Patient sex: M
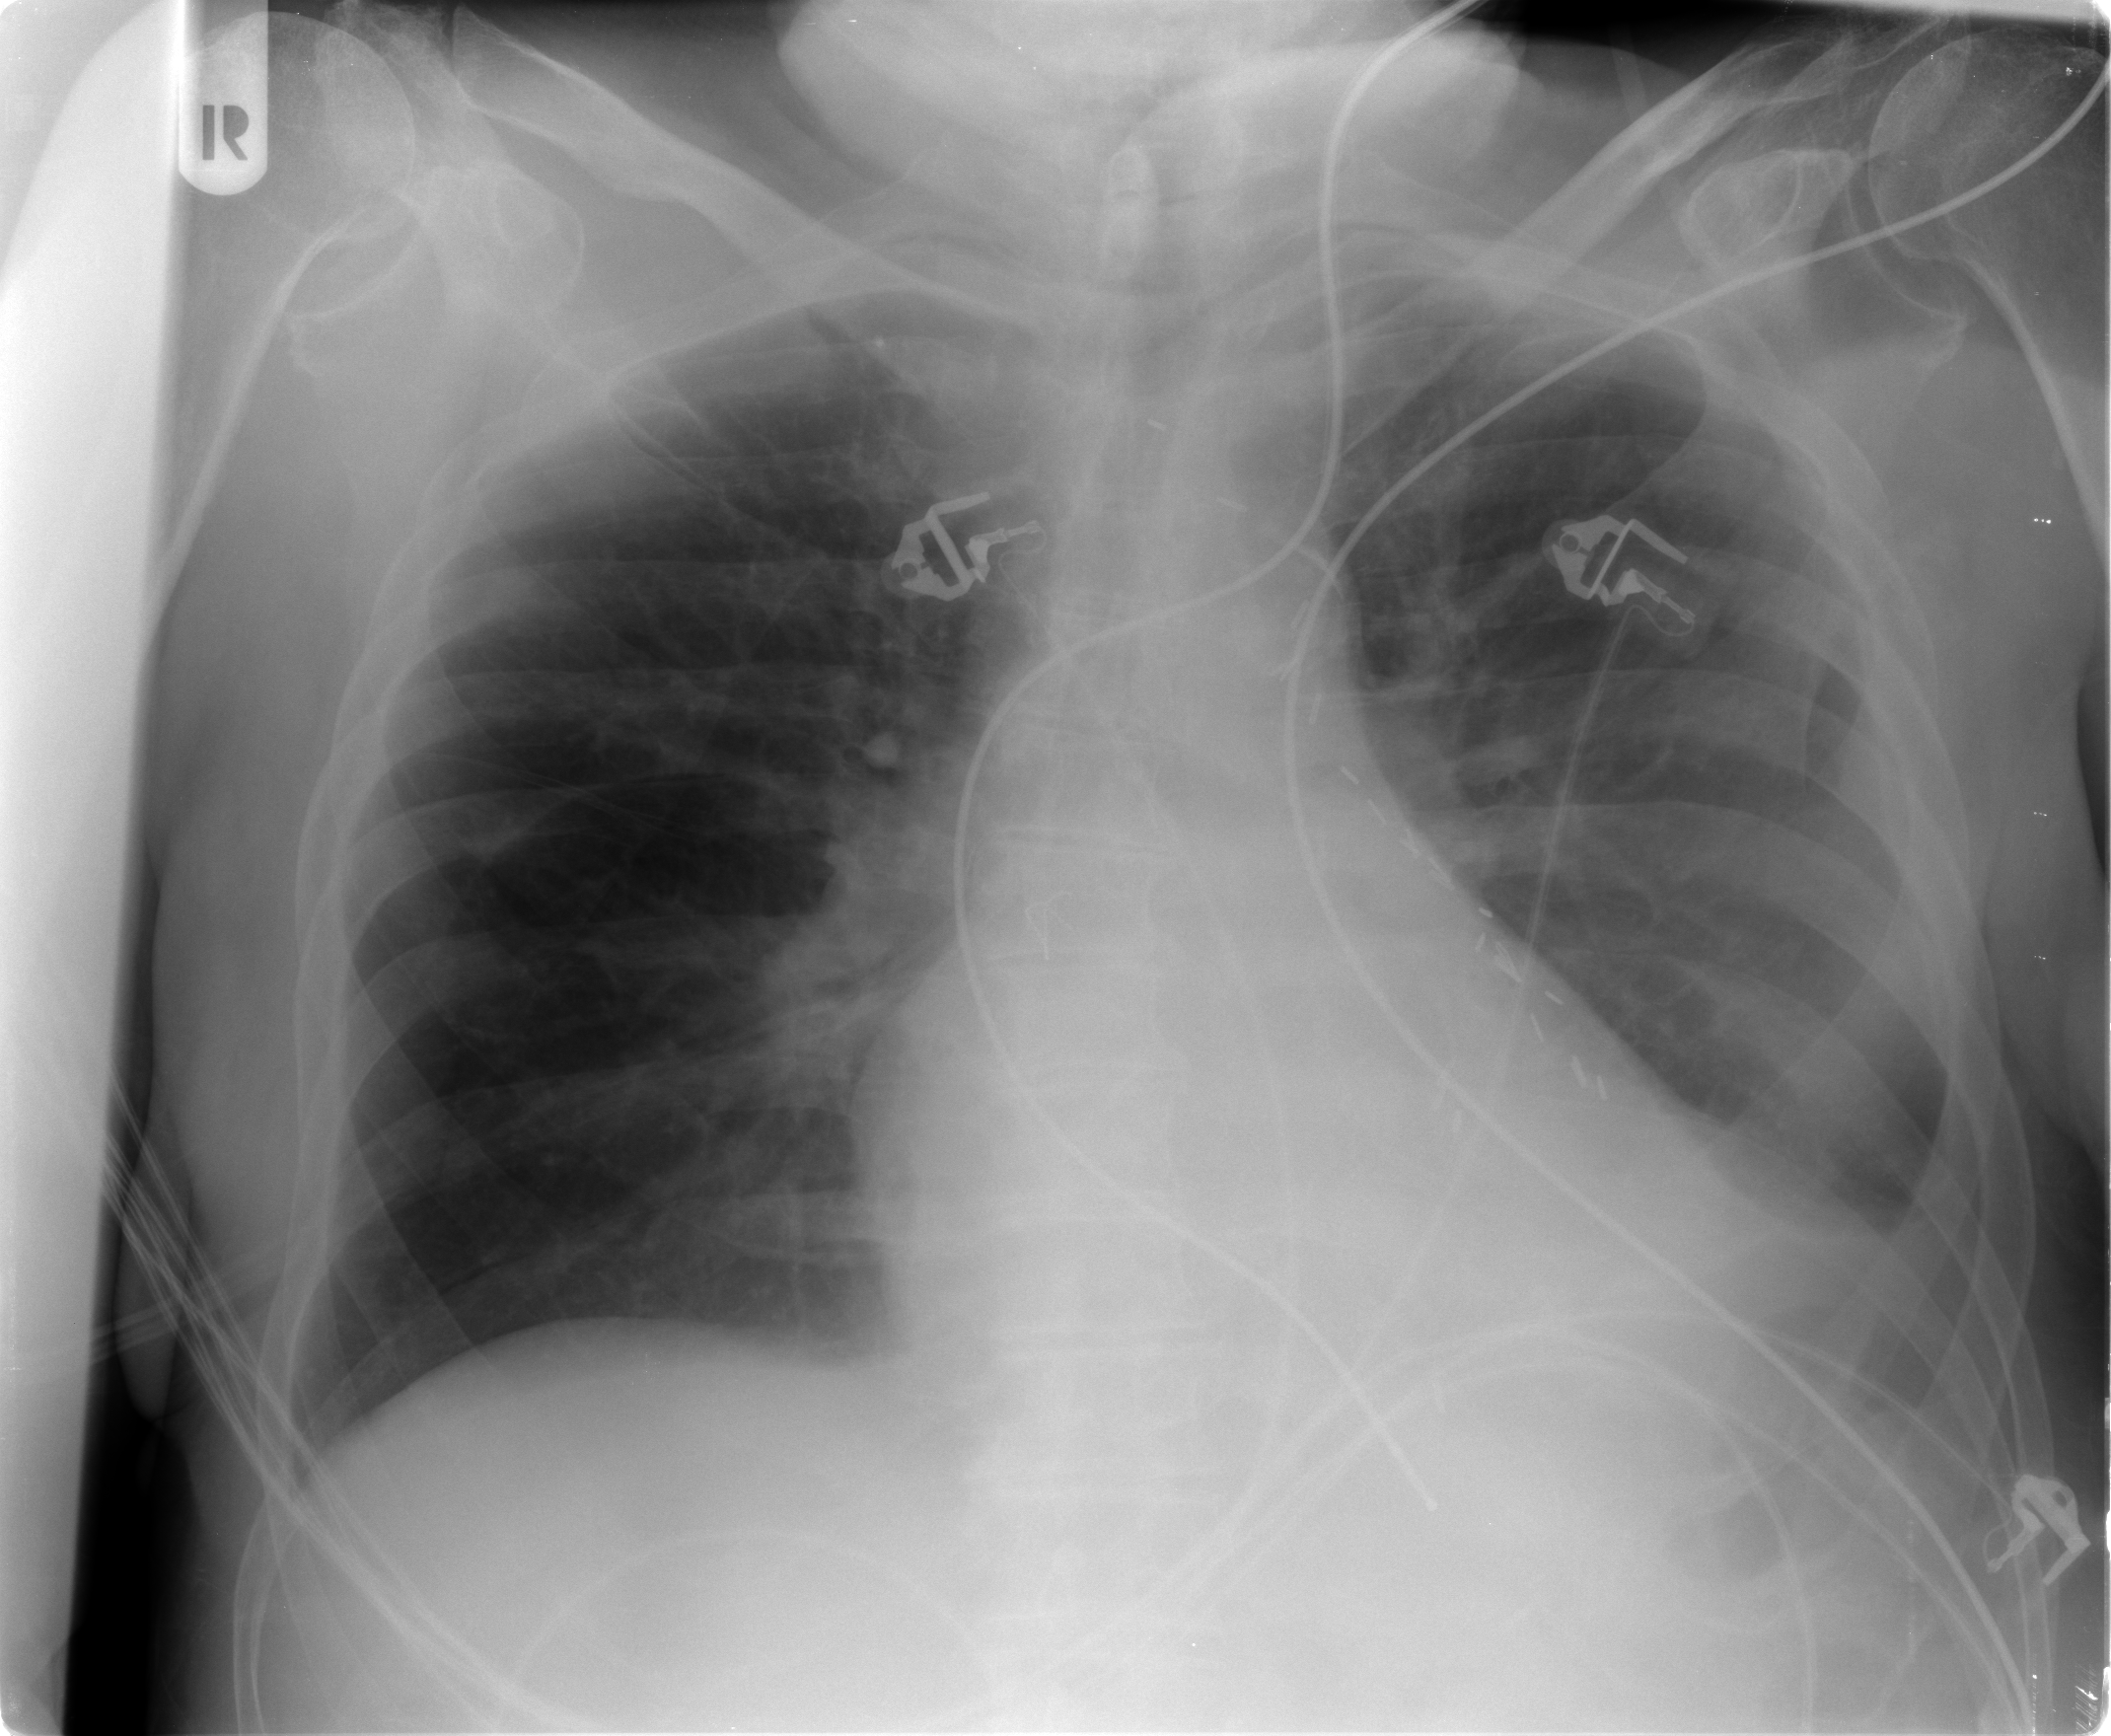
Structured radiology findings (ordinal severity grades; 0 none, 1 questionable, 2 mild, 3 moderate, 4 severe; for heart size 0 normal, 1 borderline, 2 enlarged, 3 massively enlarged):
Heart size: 0
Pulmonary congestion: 1
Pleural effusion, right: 1
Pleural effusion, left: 2
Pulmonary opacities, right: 0
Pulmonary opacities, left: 0
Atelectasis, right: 0
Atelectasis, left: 2